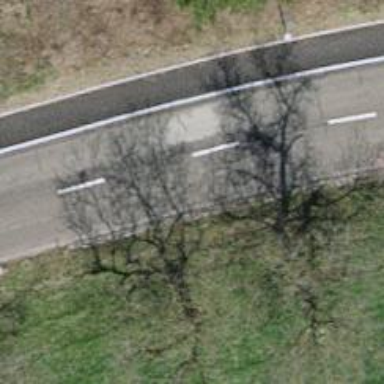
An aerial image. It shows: Residential road with asphalt surface. There is cycle track on the left side.